Вертикально расположенный сосуд разделен на два отсека теплонепроницаемой перегородкой (см. рисунок), в которой имеется маленькое отверстие размером, много меньшим длины свободного пробега молекул газа.  В нижнем отсеке сосуда находится газ, давление которого $p_{0}=6~мм рт. ст.$ Верхний отсек, высота которого $h=9~см$, заполнен маслом. Коэффициент поверхностного натяжения масла $\sigma=0.03~Н/м$, плотность $\rho=870~кг/м^{3}$. Над отверстием перегородки образовался пузырь газа, радиус которого $r=1~мм$.
Найдите отношение $\frac{T_{1}}{T_{0}}$ температуры масла к температуре газа, при котором размер пузыря остается неизменным. Температура газа в пузыре равна температуре масла. Внешнее давление по поверхности масла не учитывать.
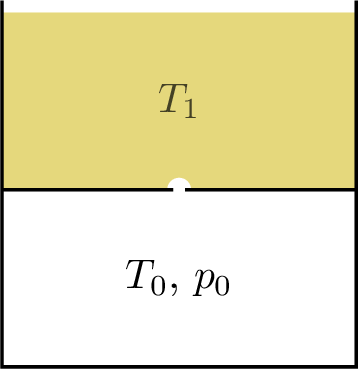
Решение: Условие равновесия для пузыря с учетом сил поверхностного натяжения $\rho g h+\frac{2 \sigma}{r}=p_{1}$, где $p_{1}=n_{1} k T_{1}$ — давление газа в пузыре. Чтобы объем пузыря оставался неизменным, потоки газа в пузырь и из пузыря должны быть равны друг другу: $\frac{1}{4} n_{1} \vec{v}_{1}=\frac{1}{4} n_{0} \vec{v}_{0}$, где $n_{1}$ и $n_{0}$ — концентрации газа в пузыре и в нижнем отсеке, $\vec{v}_{1}$ и $\vec{v}_{0}$ — средние скорости теплового движения молекул газа. Так как $\vec{v} \sim \sqrt{T}$, то $n_{1}=n_{0} \sqrt{\frac{T_{0}}{T_{1}}}$. Отсюда $$ \rho g h+\frac{2 \sigma}{r}=n_{0} k T_{1} \sqrt{\frac{T_{0}}{T_{1}}}=p_{0} \sqrt{\frac{T_{1}}{T_{0}}}, \\ \sqrt{\frac{T_{1}}{T_{0}}}=\frac{1}{p_{0}}\left(\rho g h+\frac{2 \sigma}{r}\right) \approx 1.06 \text { и } \frac{T_{1}}{T_{0}}=1.12. $$
Ответ: $$ \frac{T_{1}}{T_{0}}=1.12. $$
Темы:
T, Термодинамика, Поверхностное натяжение, Всероссийские, Температура, Давление, Эффект Кнудсена